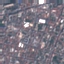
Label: Residential